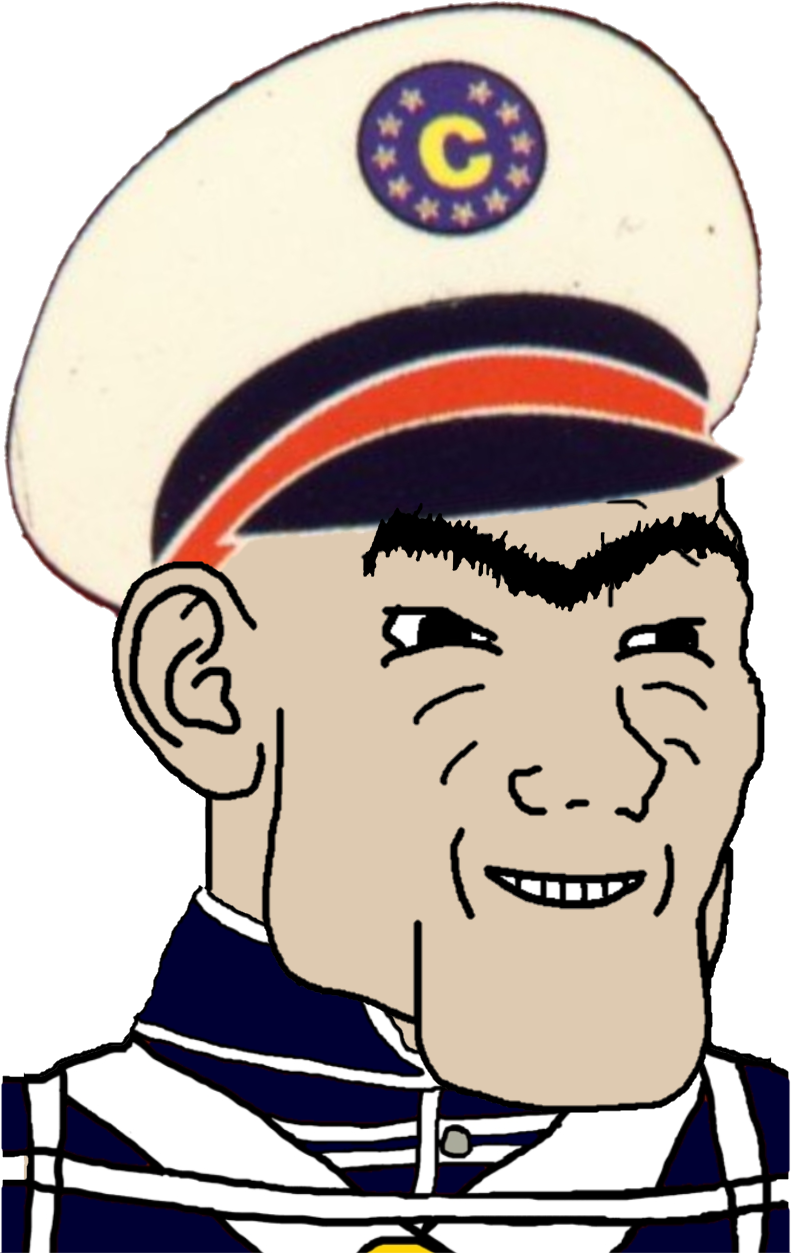
Label: 5_Grey_Chad